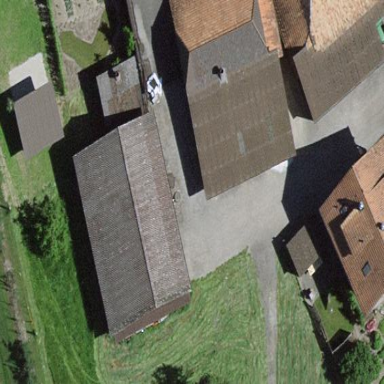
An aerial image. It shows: Barn.